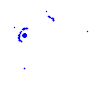
Particle: electron